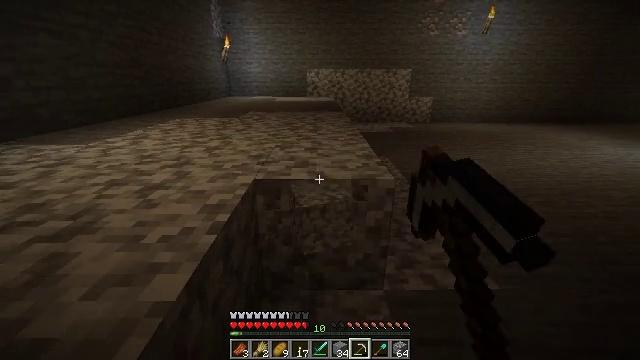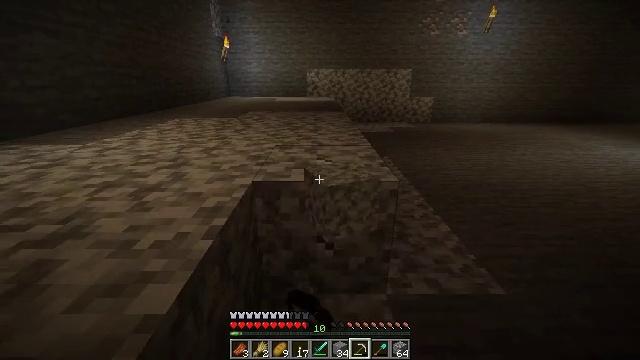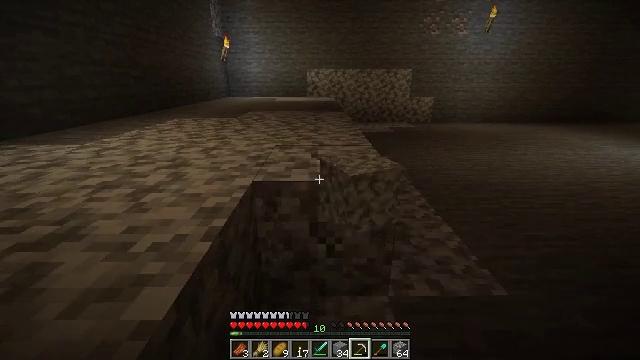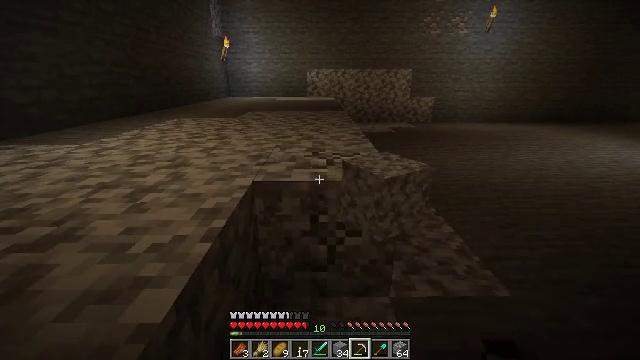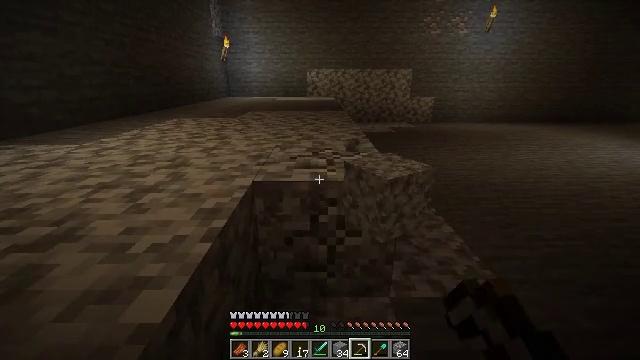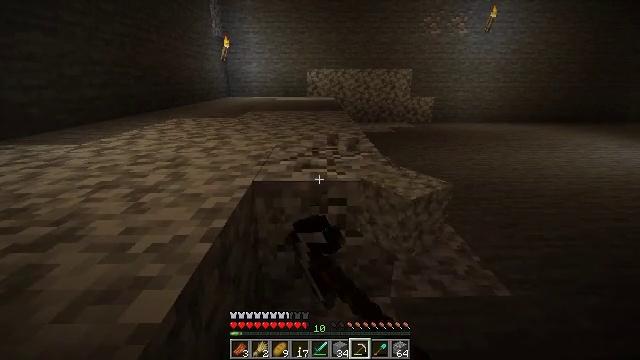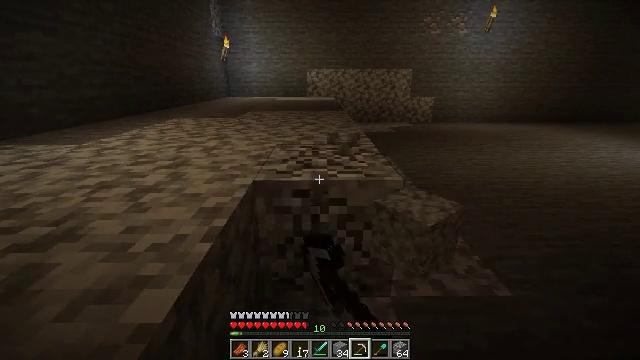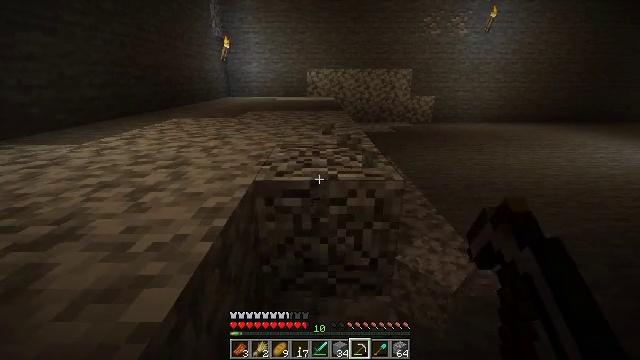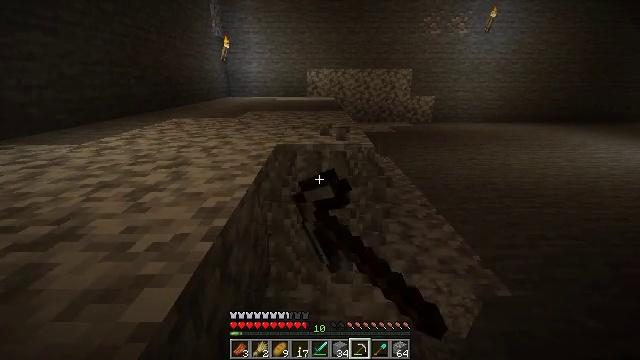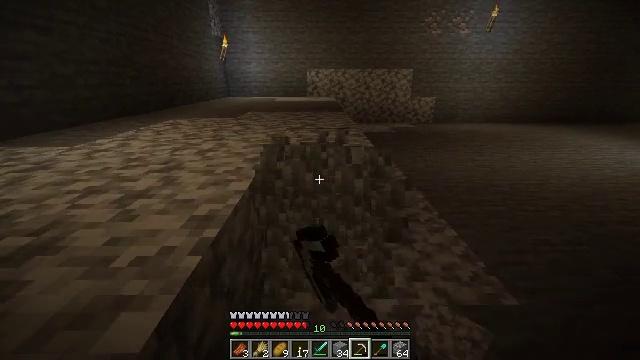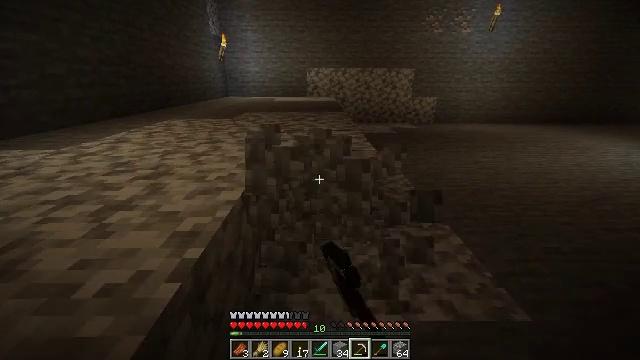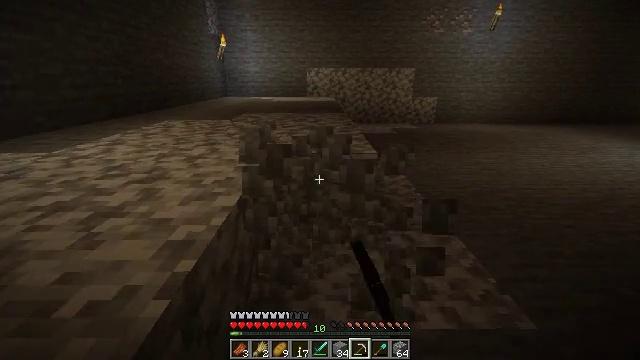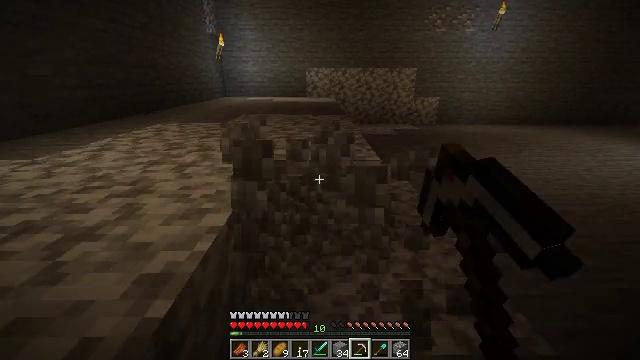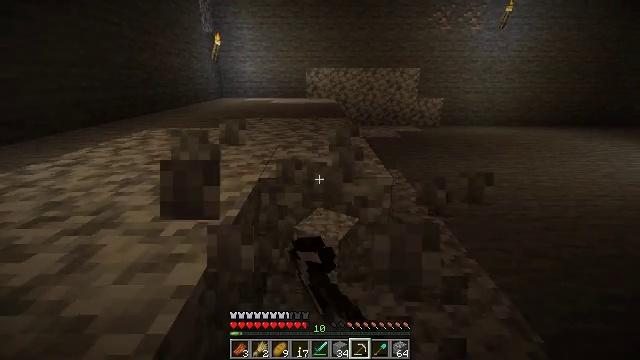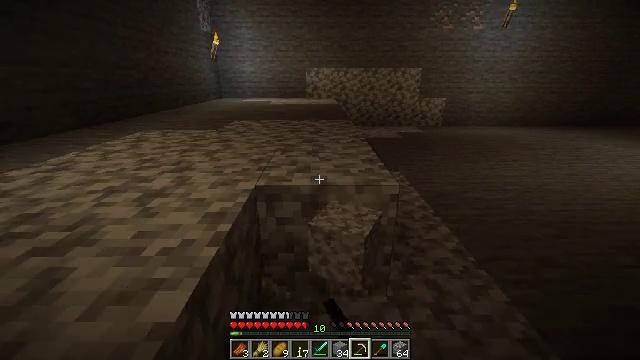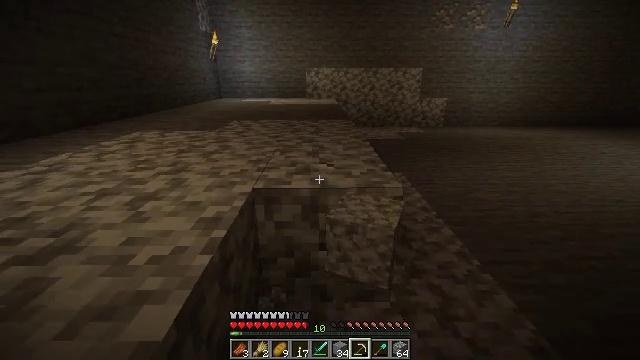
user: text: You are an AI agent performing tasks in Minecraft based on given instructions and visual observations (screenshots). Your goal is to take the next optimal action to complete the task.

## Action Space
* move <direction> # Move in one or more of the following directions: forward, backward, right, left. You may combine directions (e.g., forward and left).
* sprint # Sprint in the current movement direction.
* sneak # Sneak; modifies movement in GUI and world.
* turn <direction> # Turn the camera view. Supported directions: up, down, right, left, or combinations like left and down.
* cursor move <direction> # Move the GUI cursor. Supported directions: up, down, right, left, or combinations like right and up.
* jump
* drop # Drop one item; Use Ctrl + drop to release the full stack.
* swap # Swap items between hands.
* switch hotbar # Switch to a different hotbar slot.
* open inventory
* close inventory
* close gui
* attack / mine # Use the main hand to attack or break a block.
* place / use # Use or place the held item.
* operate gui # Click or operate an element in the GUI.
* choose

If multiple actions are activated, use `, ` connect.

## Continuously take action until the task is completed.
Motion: motion action
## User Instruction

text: Collect diorite
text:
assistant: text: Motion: attack / mine
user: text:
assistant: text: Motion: attack / mine
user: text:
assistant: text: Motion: attack / mine
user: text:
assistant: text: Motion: attack / mine
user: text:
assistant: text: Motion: attack / mine
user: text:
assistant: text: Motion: attack / mine
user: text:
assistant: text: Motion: attack / mine
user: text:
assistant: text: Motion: attack / mine
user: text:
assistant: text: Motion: move forward, attack / mine
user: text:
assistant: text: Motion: move forward, attack / mine
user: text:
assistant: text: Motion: move forward, attack / mine
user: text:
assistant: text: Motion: move forward, attack / mine
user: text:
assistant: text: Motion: move forward, attack / mine
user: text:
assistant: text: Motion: attack / mine
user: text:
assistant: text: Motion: attack / mine
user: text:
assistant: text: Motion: attack / mine
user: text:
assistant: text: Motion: attack / mine
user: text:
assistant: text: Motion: attack / mine
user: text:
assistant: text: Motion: attack / mine
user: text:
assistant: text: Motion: attack / mine
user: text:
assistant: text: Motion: move forward, attack / mine
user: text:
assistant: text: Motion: move forward, attack / mine
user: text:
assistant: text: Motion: move forward, attack / mine
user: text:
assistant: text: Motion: attack / mine
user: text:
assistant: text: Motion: attack / mine
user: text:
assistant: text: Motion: attack / mine
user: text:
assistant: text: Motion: attack / mine
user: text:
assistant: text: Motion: attack / mine
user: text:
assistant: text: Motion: attack / mine
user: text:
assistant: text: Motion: attack / mine